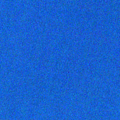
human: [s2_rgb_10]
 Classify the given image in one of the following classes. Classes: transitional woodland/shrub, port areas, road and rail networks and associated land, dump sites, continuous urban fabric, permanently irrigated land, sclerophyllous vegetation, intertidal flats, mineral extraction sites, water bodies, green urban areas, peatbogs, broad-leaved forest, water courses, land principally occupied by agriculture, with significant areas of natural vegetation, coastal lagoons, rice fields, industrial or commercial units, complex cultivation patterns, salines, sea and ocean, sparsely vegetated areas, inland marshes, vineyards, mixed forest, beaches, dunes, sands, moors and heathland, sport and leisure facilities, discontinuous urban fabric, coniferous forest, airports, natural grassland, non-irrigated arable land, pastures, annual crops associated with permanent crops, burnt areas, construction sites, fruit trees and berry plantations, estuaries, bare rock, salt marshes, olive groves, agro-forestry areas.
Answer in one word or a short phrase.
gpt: sea and ocean